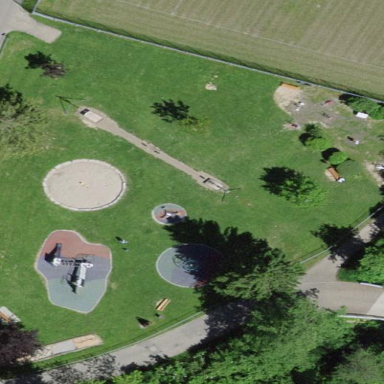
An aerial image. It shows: Playground area for leisure land.